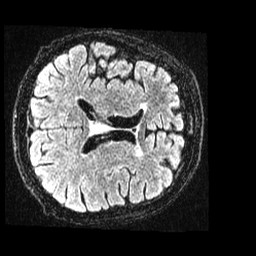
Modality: FLAIR
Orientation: axial
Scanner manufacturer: ge
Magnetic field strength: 1.5 T
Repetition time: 5.7 s
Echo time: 0.1326 s